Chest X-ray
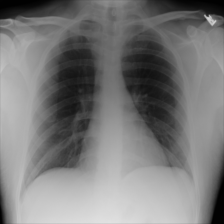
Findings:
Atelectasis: negative
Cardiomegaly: negative
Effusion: negative
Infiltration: negative
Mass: negative
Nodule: negative
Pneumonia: negative
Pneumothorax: negative
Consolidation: negative
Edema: negative
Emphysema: negative
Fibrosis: negative
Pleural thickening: negative
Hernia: negative